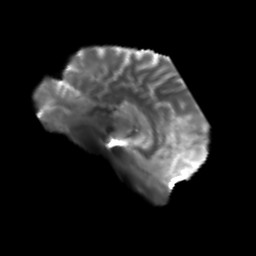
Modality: T2w
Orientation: sagittal
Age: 58
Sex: male
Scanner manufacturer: siemens
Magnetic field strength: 3 T
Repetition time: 4.5 s
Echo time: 0.103 s